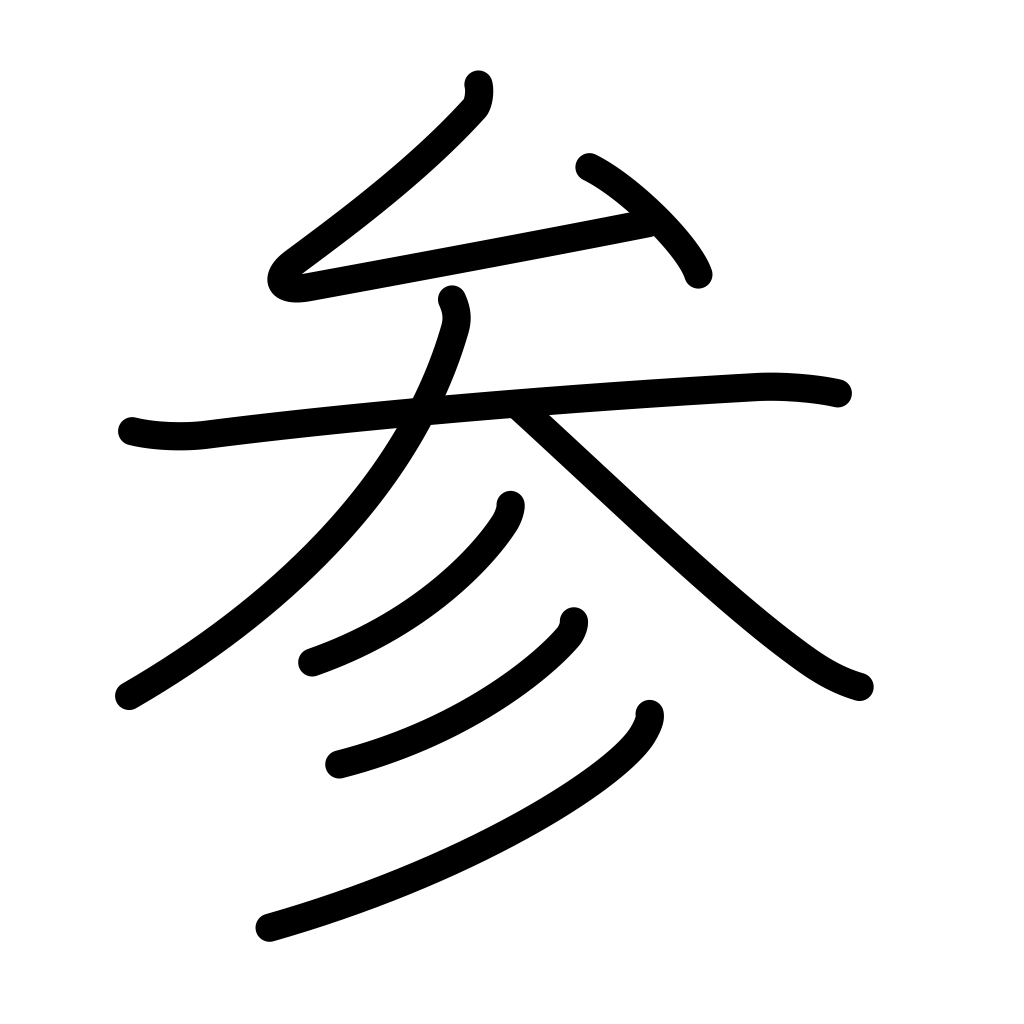
Meaning: nonplussed, going, coming, visiting, visit, be defeated, die, be madly in love, participate, take part in